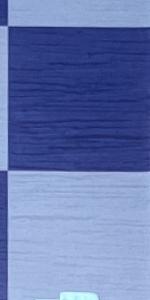
Label: Empty